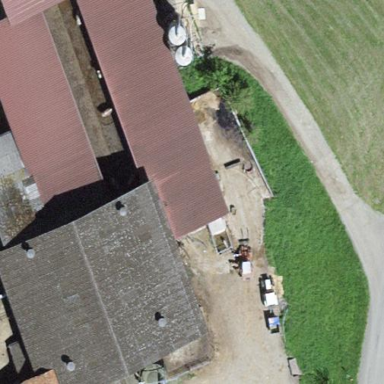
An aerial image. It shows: Stable building.